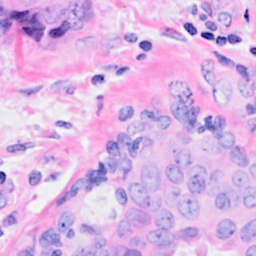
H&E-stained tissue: Breast